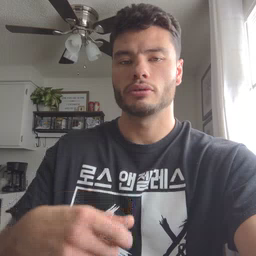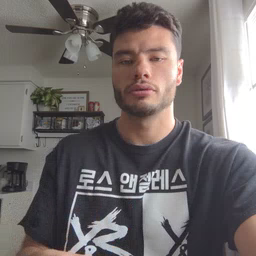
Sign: flower